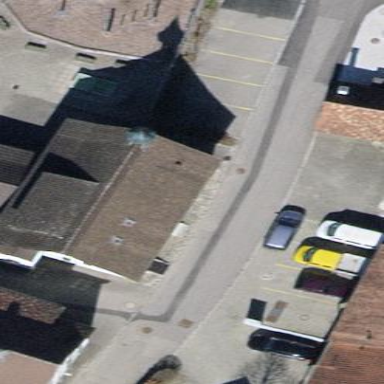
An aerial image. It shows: Building.